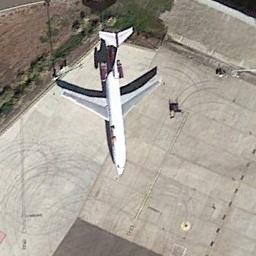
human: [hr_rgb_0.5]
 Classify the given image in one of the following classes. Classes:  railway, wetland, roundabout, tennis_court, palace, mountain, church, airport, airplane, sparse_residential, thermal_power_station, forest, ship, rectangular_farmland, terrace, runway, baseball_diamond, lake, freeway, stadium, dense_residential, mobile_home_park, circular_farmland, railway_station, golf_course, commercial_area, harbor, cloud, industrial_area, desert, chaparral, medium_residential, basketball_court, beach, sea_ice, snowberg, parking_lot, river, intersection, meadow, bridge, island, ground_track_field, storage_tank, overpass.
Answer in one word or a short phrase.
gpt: airplane